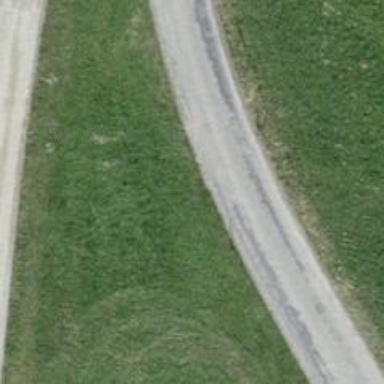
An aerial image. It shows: Unclassified road with pebblestone surface.